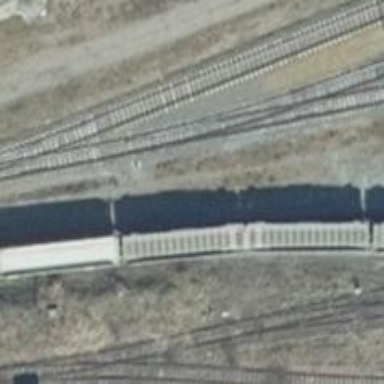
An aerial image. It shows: Railway switch.